Question:
I just want to route a arrow .
My
'''
.arrow-admin{
bottom: -130px;
right: -240px;
width: 0;
height: 0px;
border-top: 8px solid transparent;
border-bottom: 8px solid transparent;
border-left: 18px solid #666;
position:relative;
}
'''
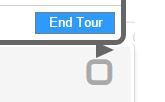
Answer: with css property 'transform'. This property allows you to rotate, scale, move, skew, etc., elements.
'''
.arrow-admin{
-ms-transform: rotate(90deg); /* IE 9 */
-webkit-transform: rotate(90deg); /* Chrome, Safari, Opera */
-moz-transform: rotate(90deg); /* mozilla */
transform: rotate(90deg);
}
'''